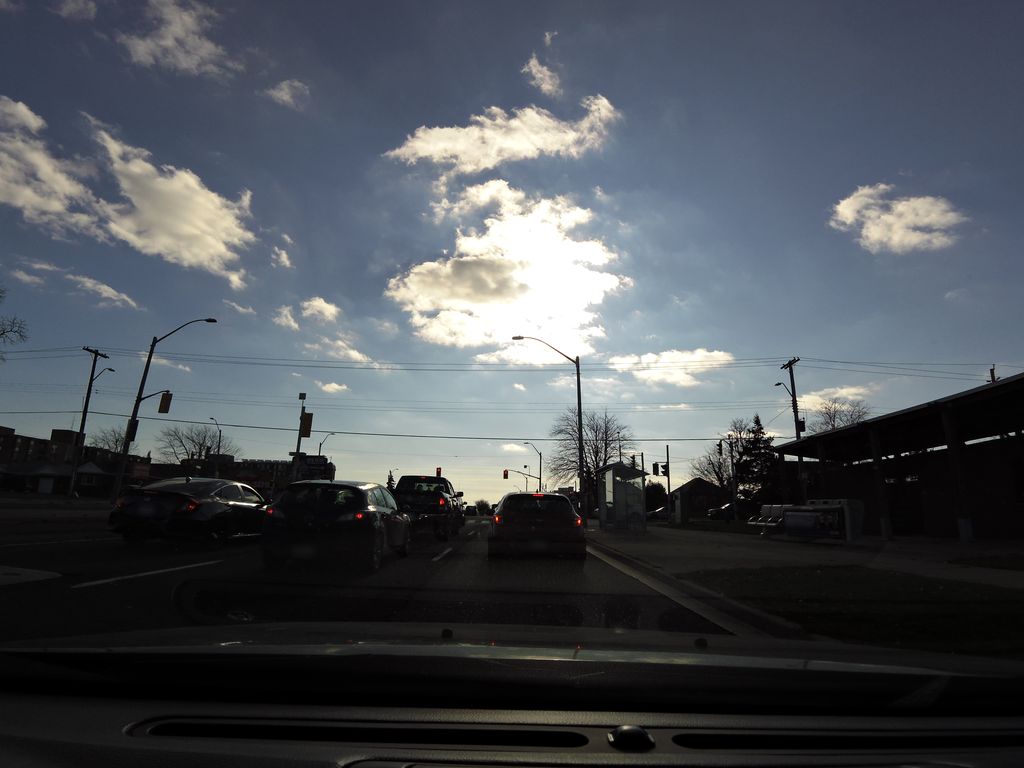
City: hamilton